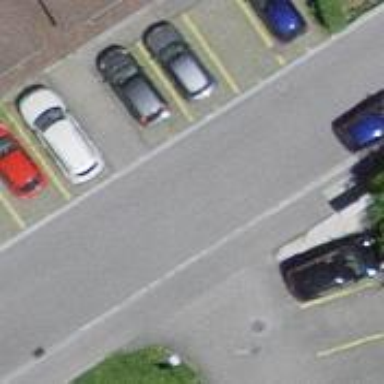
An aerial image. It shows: Parking aisle designated as service road.